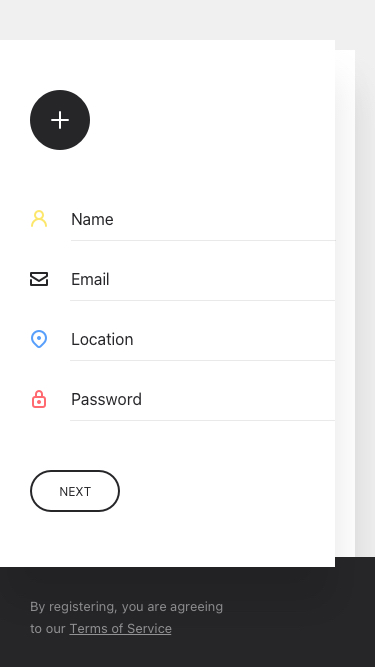
Text in this UI design:
By registering, you are agreeing
to our Terms of Service
Name
Email
Location
Password